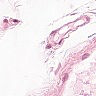
Metastatic tissue present: no